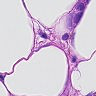
Metastatic tissue present: yes